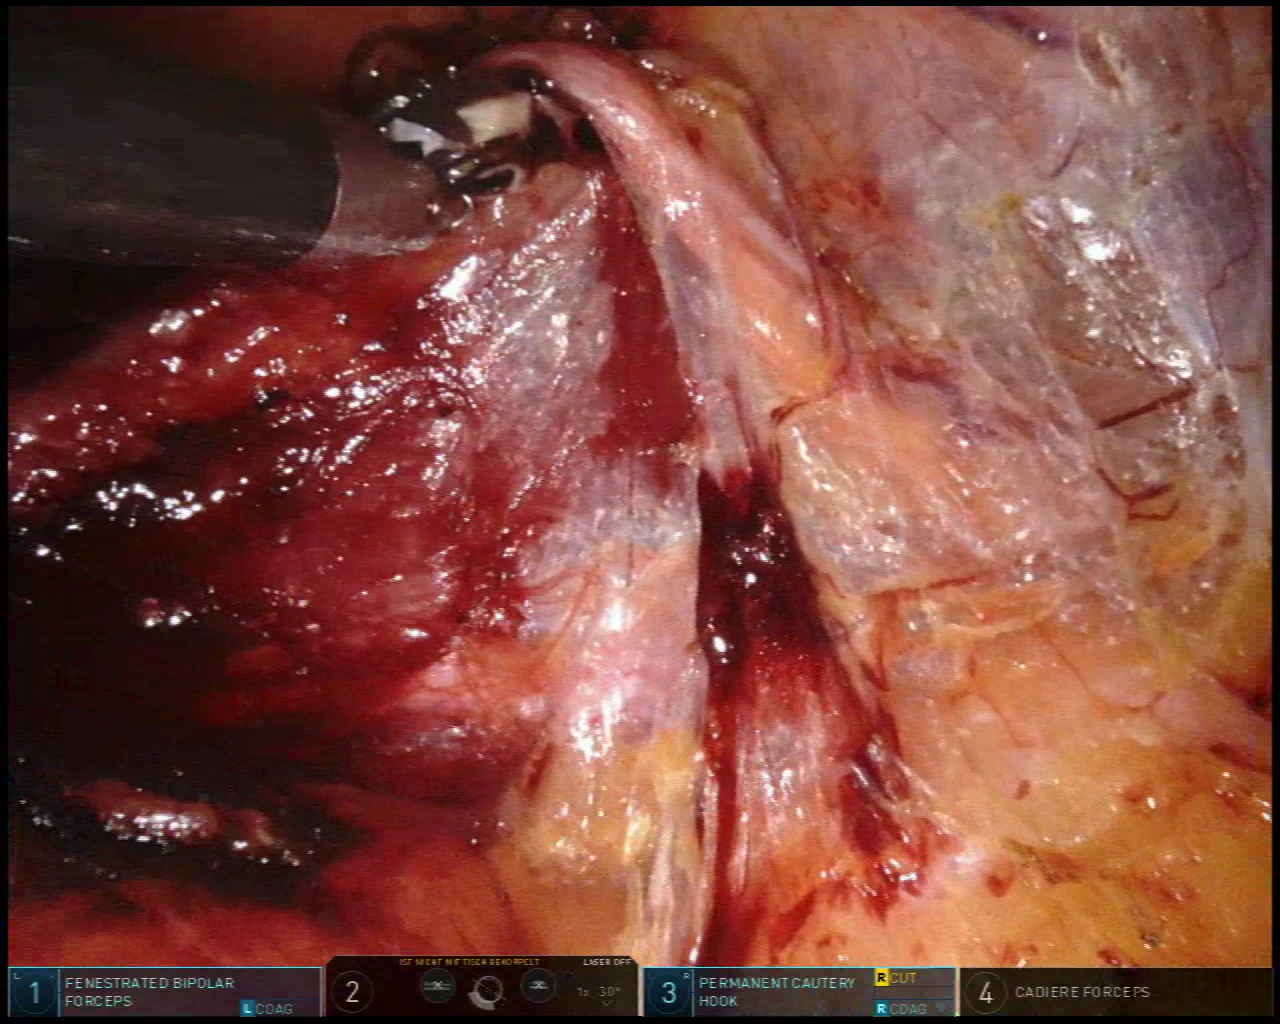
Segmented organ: ureter
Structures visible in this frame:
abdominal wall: no
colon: no
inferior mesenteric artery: no
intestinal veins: no
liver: no
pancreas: yes
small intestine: no
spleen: no
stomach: no
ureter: yes
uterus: no
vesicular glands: no